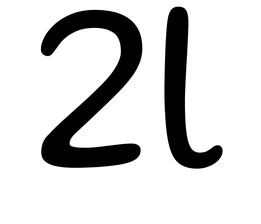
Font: Gluten_Light